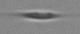
Label: Cylindrotheca_morphotype1